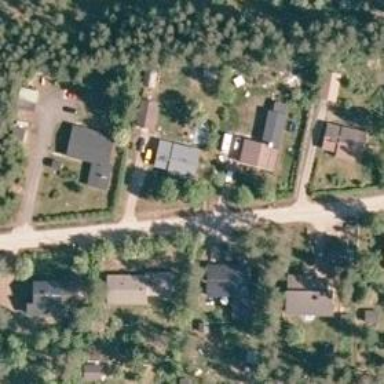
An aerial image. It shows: Living street.